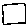
Label: square